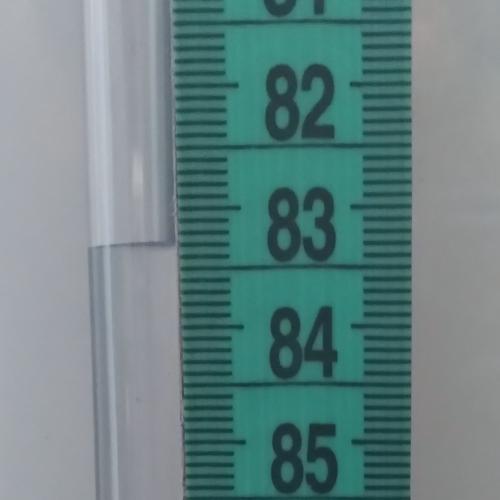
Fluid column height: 83.3 cm